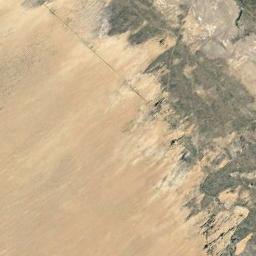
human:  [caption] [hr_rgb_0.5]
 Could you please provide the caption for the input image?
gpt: The yellow desert is next to the green land .

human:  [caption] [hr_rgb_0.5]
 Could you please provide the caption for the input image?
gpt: The desert has yellow sand and lots of dense desert plants .

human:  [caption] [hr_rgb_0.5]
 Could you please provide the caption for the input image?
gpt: There are many lines in the desert .

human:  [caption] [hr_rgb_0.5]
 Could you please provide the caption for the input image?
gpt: It is a large piece of flat yellow desert beside the green land .

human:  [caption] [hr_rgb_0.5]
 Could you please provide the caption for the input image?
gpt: A yellow desert beside a green land .